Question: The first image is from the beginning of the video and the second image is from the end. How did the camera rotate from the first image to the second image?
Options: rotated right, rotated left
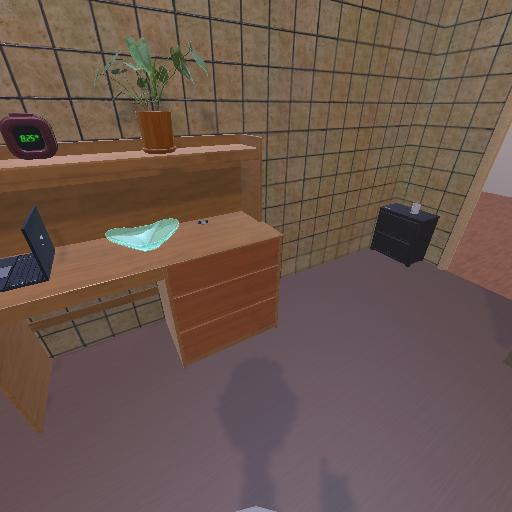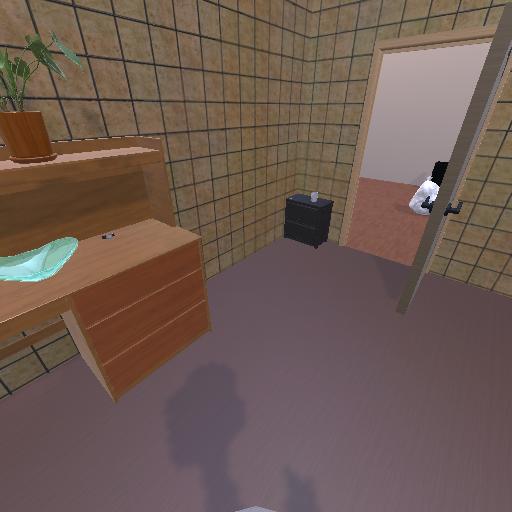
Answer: rotated right